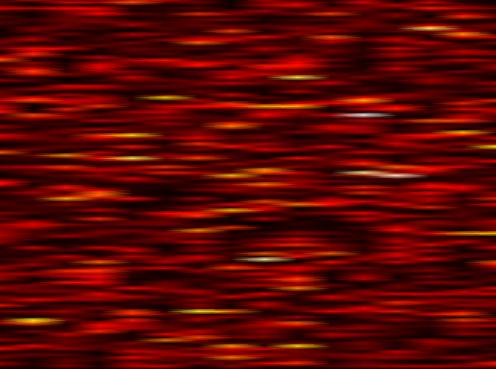
Label: FOFDM